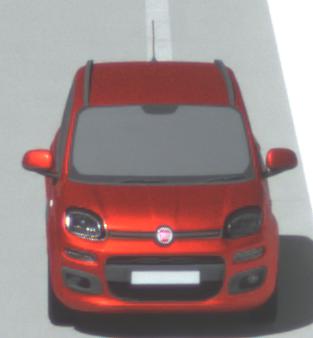
Make: Fiat
Model: Panda 1.2 8V
Detailed model: Panda (312)
Model produced from: 2013/02
Model produced until: 2013/12
Doors: 5
Color: red
Road condition: wet road
Daytime: midday
Contrast: medium contrast